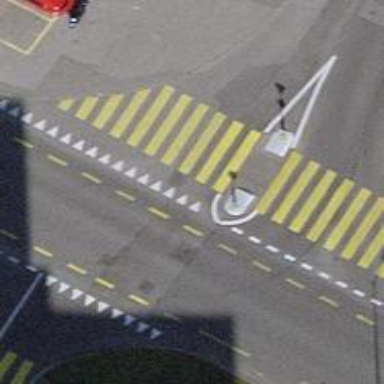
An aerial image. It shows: Marked road crossing with visible crossing markings.